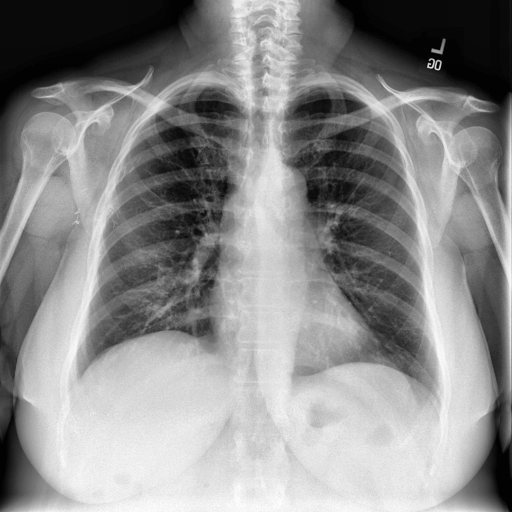
Finding: NORMAL